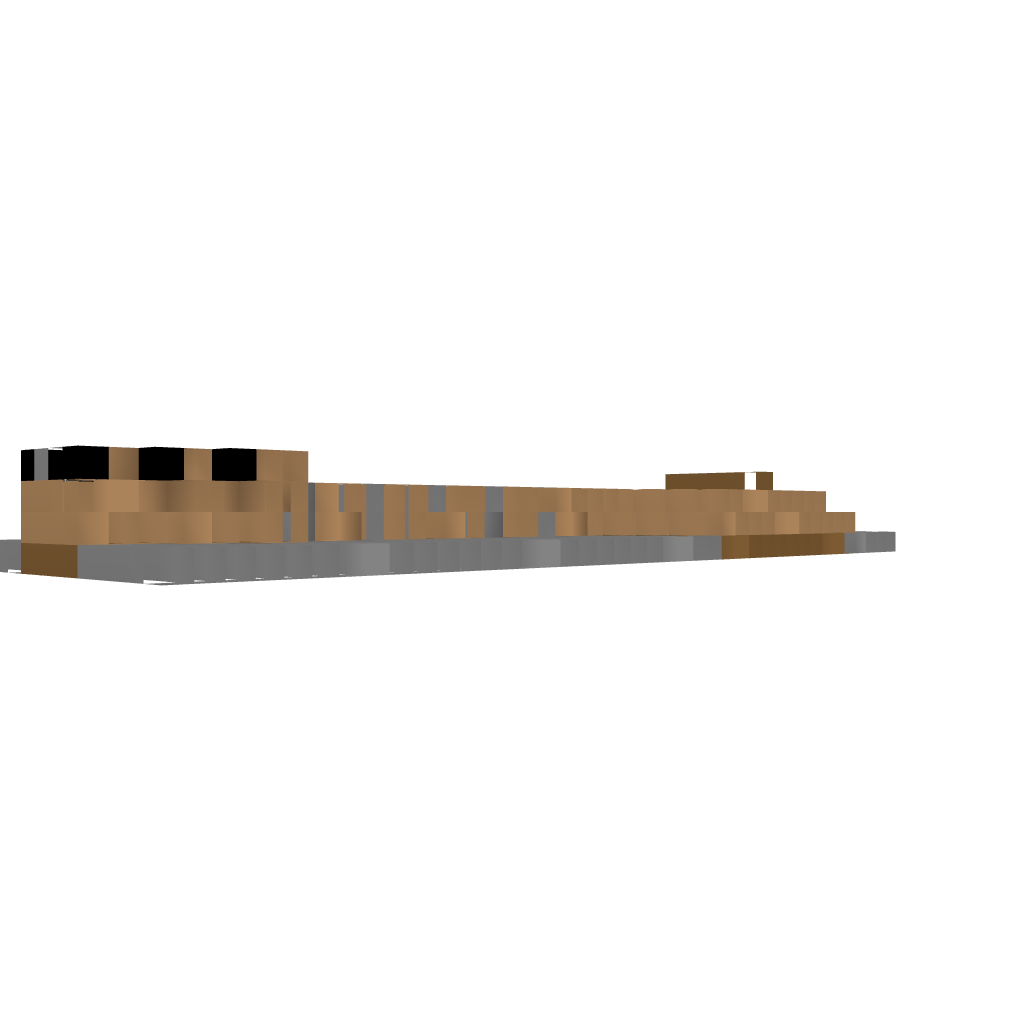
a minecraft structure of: Guitar that works! bad low quality